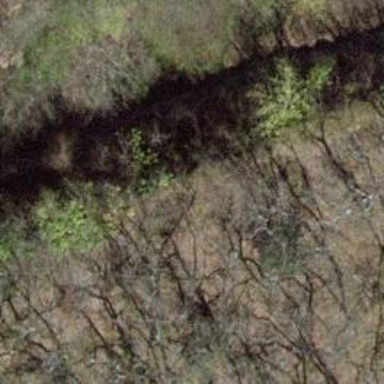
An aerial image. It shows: Abandoned railway path.